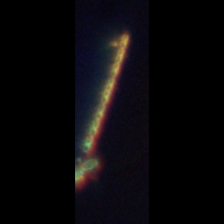
Taxon: Chaetoceros
Group: Diatoms